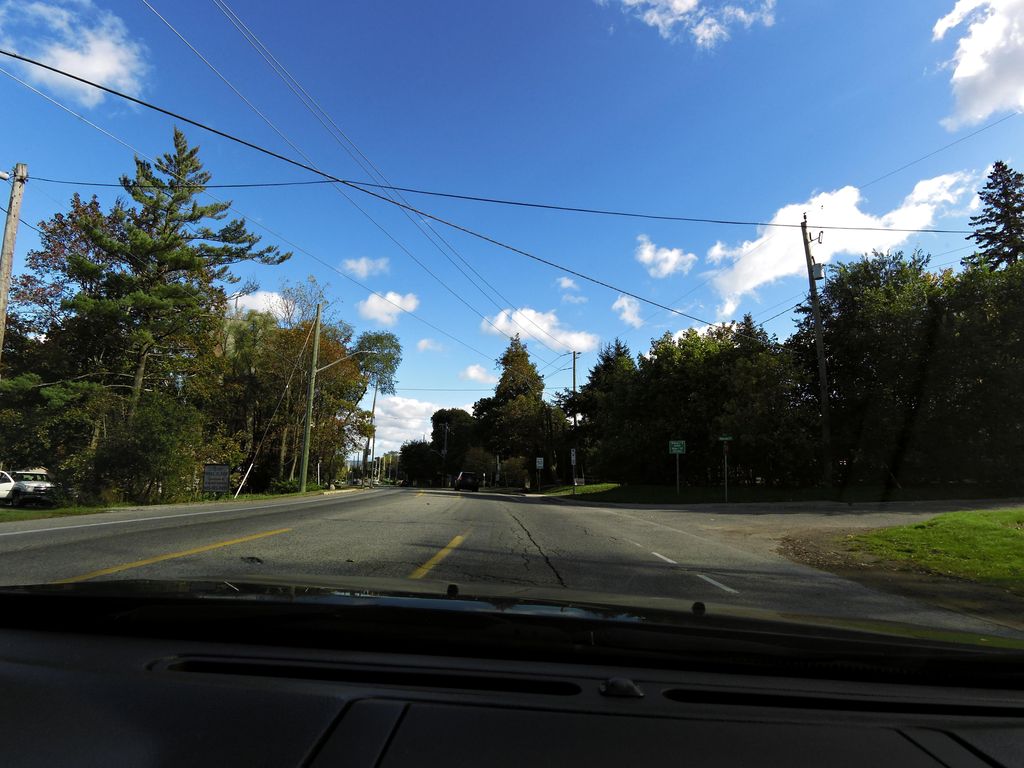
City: hamilton